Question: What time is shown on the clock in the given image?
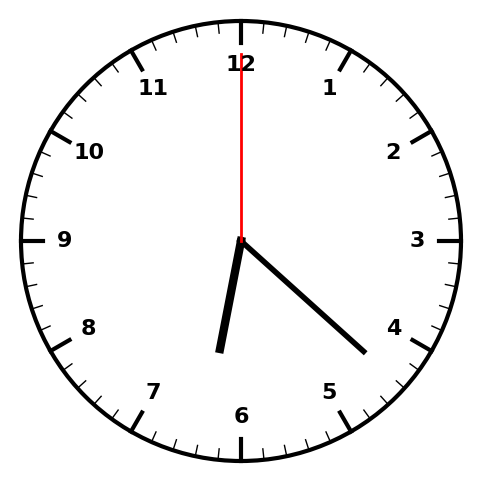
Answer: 06:22:00